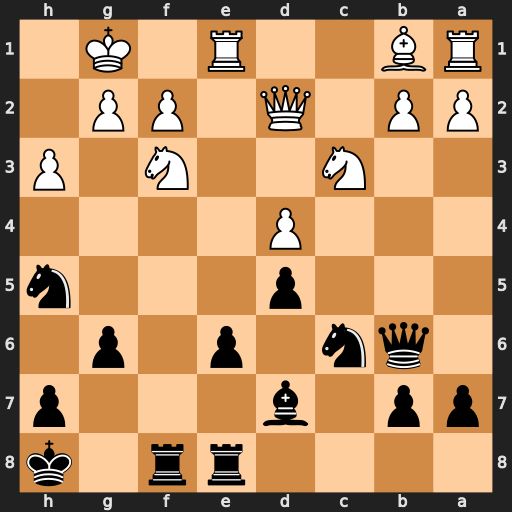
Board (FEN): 4rr1k/pp1b3p/1qn1p1p1/3p3n/3P4/2N2N1P/PP1Q1PP1/RB2R1K1
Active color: b
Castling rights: -
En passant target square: -
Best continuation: Rxf3 Bxg6 hxg6